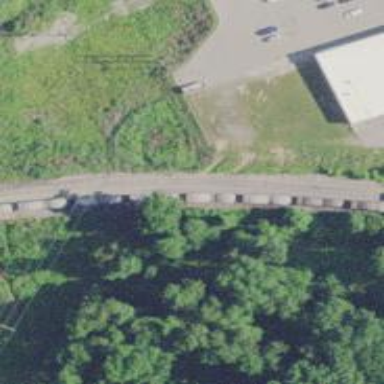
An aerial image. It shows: Railway siding with rails.